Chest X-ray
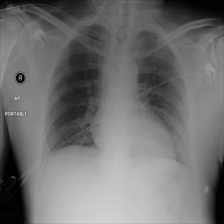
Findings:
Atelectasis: negative
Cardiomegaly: negative
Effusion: negative
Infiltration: negative
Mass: negative
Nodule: negative
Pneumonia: negative
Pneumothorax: negative
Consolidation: negative
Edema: negative
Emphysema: negative
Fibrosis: negative
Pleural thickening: negative
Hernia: negative